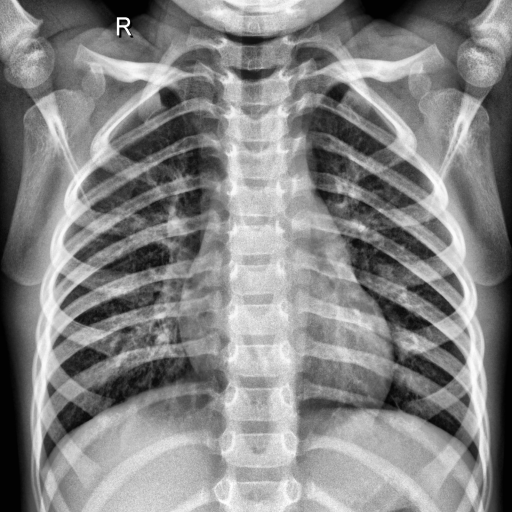
Finding: NORMAL